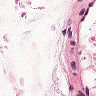
Metastatic tissue present: no